Interaction volume radius: 5 \u00c5
Interaction volume height: 15 \u00c5
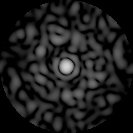
Disorder parameter: 0.8556